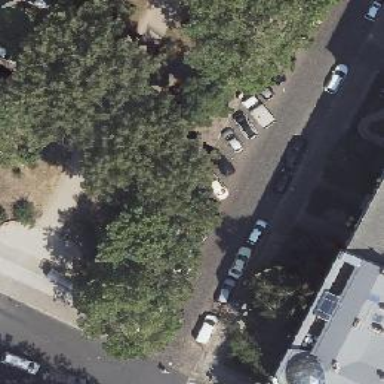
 there is road with parking lanes on both sides. The surface of the left sidewalk is made of sett."